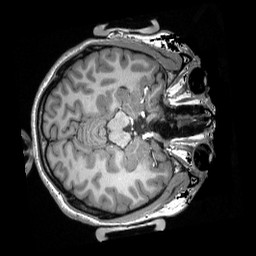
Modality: T1w
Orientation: axial